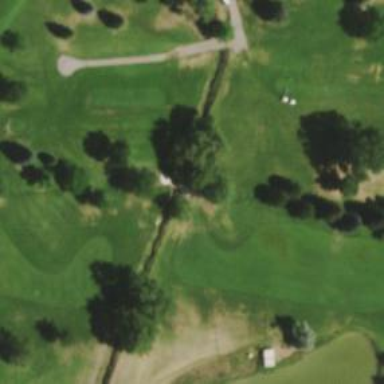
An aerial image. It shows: Path bridge over golf cartpath.